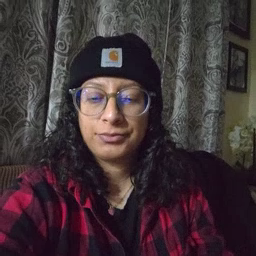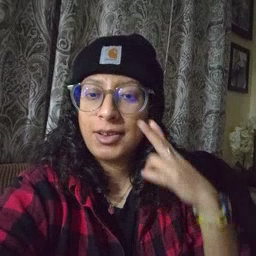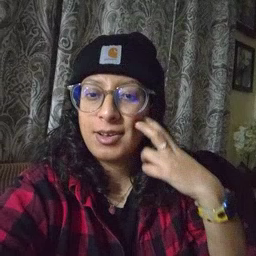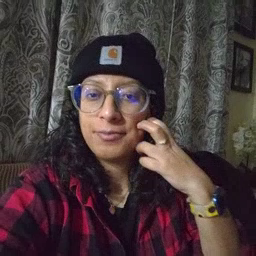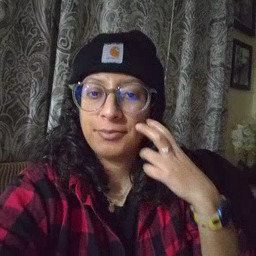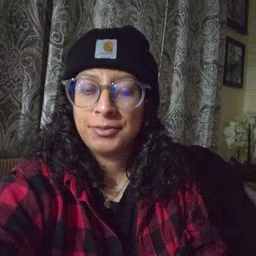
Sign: gum